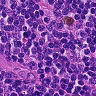
Metastatic tissue present: no